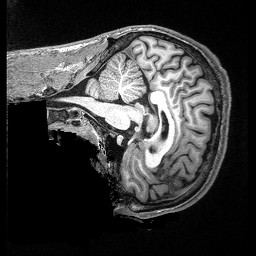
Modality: T1w
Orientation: sagittal
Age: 24
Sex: male
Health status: ill
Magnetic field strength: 3 T
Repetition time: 2.53 s
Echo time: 0.00331 s